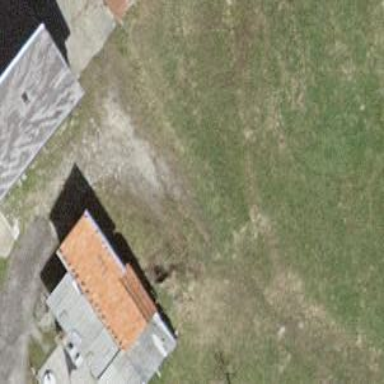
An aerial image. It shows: Rural barn.